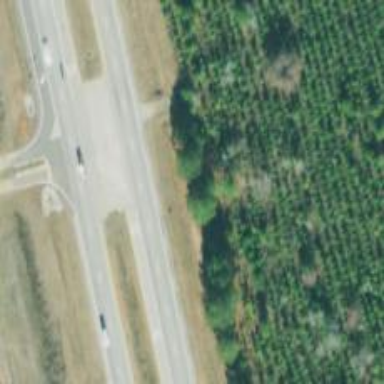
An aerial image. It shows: Trunk highway.